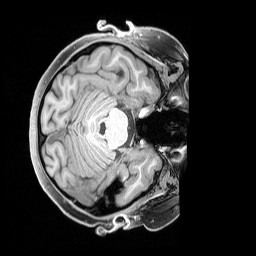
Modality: T1w
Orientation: axial
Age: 25
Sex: female
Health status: healthy
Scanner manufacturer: siemens
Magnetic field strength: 3 T
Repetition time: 1.65 s
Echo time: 0.00182 s